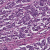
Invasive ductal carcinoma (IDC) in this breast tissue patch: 1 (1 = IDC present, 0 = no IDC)